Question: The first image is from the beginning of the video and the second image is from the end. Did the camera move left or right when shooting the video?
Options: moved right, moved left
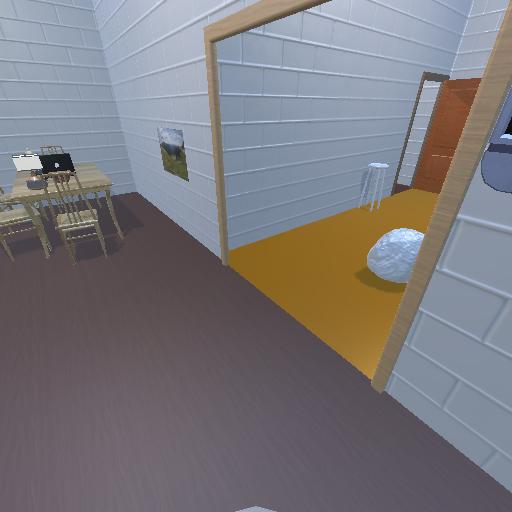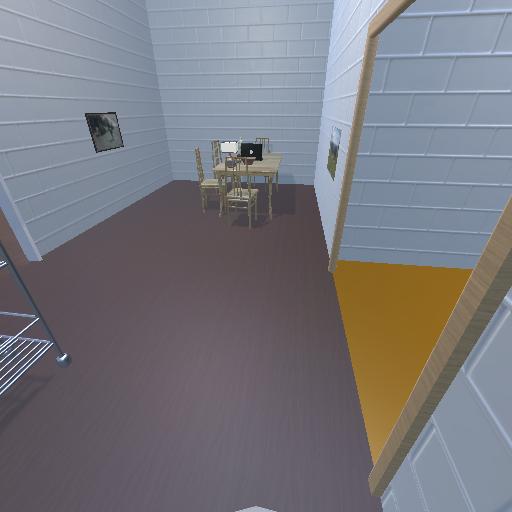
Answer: moved right